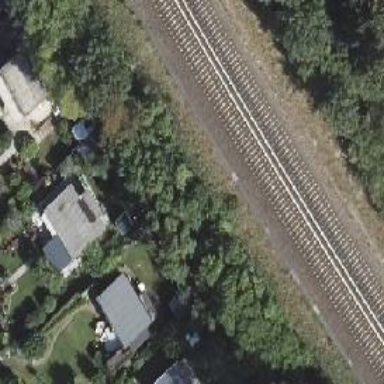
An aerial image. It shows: Light rail electrified railway.